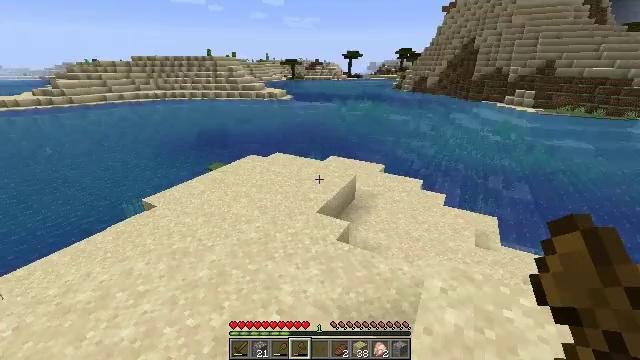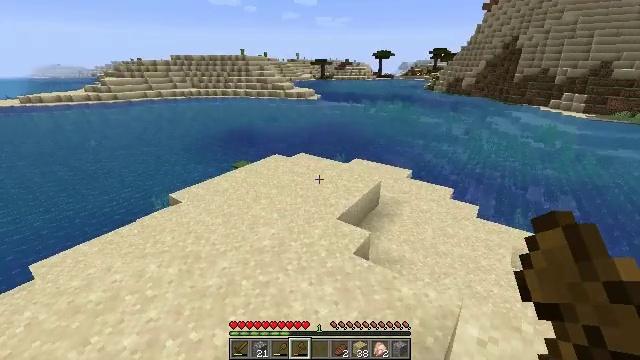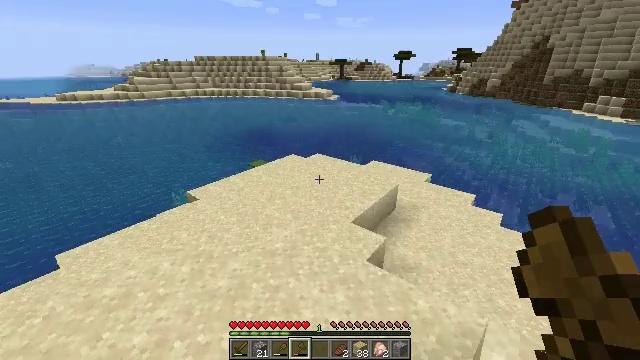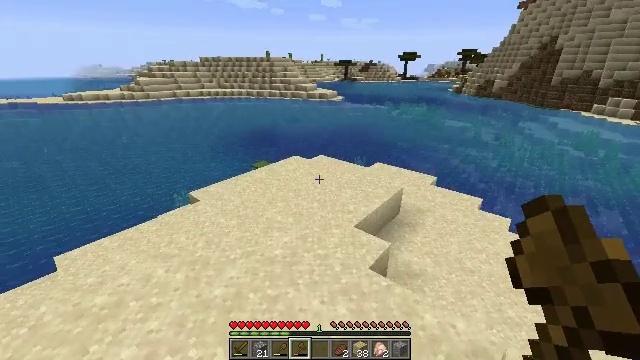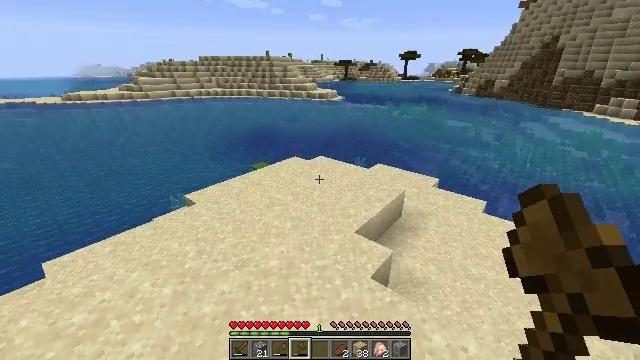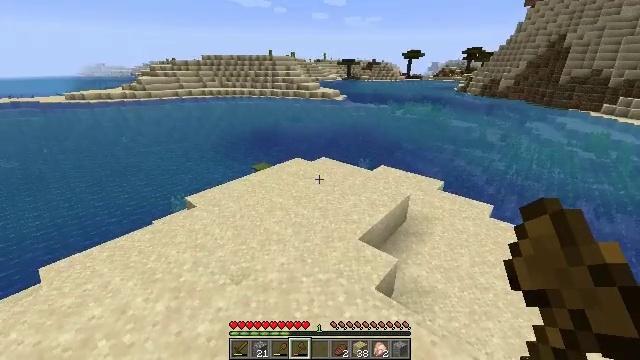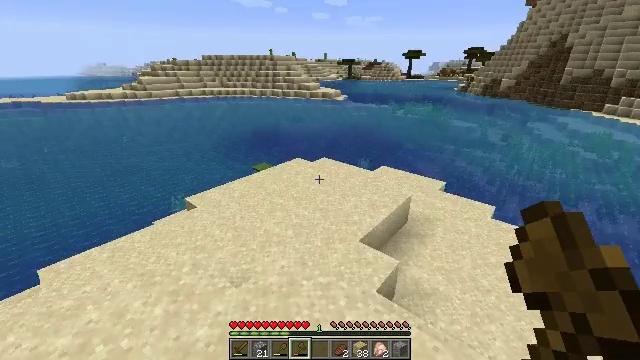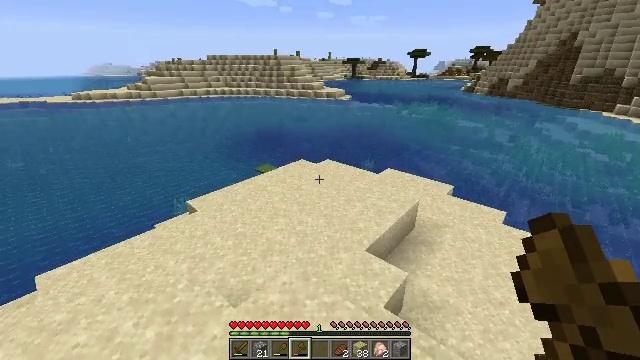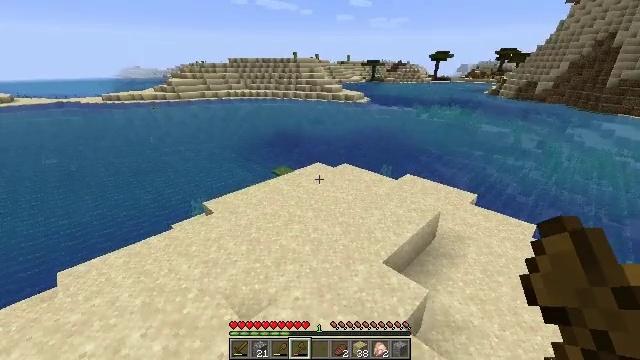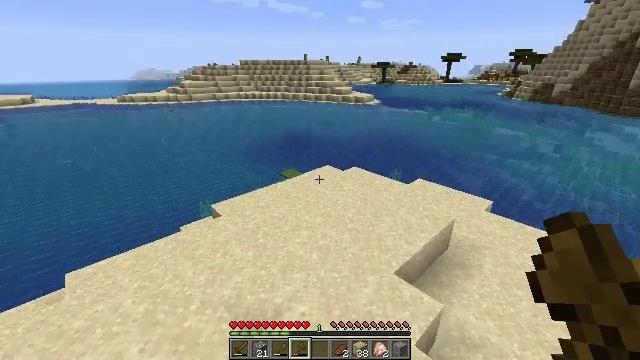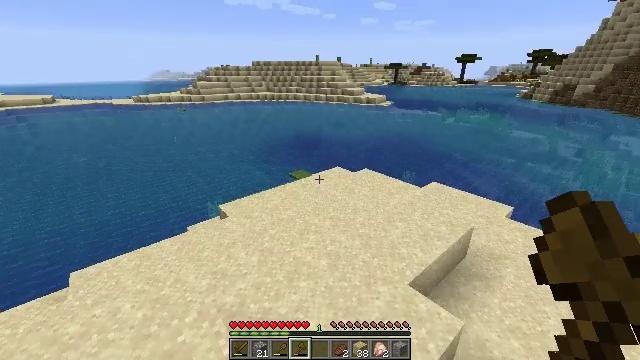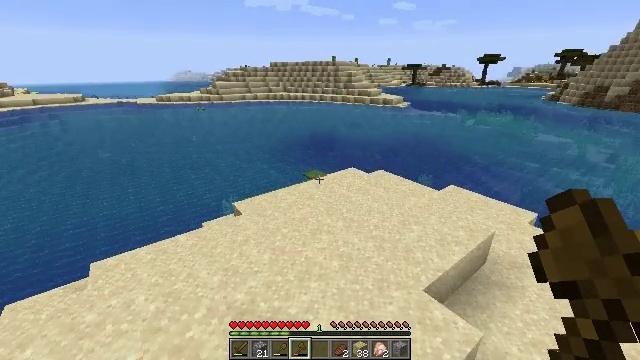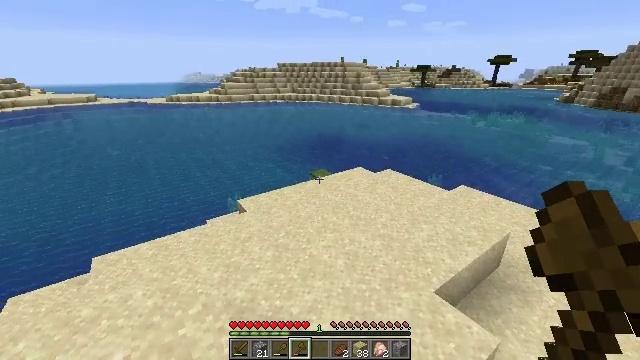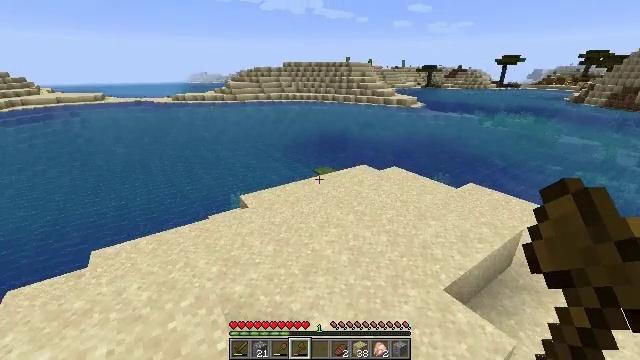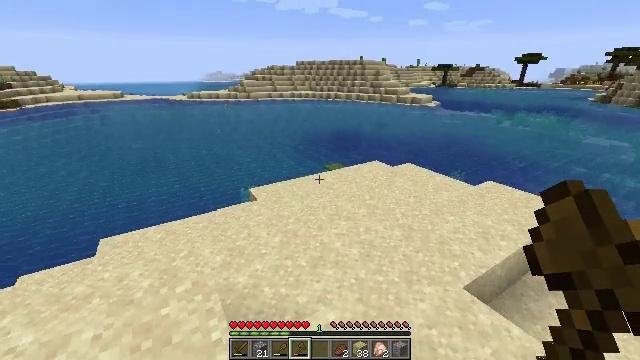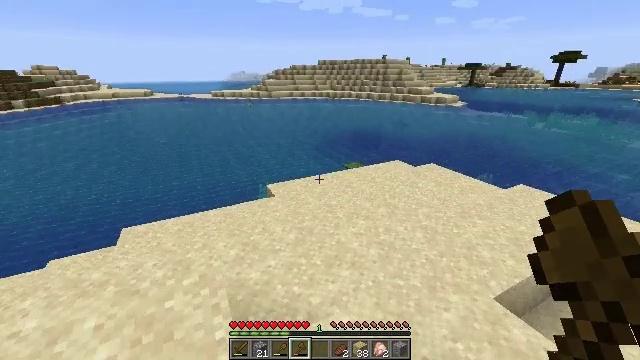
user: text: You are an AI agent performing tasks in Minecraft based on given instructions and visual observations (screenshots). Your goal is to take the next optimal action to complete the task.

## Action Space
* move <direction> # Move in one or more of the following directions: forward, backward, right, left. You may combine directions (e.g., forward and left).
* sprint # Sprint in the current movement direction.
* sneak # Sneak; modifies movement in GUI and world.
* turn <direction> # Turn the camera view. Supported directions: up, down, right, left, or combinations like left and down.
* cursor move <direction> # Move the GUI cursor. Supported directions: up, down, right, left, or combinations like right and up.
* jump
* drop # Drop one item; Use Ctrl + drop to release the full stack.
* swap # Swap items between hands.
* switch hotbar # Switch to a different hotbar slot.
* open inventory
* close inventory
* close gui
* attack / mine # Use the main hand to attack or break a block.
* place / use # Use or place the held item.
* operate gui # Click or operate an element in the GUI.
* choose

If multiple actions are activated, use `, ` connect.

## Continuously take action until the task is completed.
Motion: motion action
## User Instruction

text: Clear birch leaves to get saplings.
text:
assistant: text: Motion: move forward, turn left
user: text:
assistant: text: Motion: move forward, turn left
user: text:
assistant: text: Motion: move forward
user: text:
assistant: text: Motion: move forward
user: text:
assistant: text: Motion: move forward
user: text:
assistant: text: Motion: move forward
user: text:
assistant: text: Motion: move forward
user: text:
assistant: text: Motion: move forward, turn left
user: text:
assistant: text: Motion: move forward, turn left
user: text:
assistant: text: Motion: move forward, turn left
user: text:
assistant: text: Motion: move forward, turn left
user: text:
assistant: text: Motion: move forward, turn left
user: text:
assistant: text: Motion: move forward, turn left
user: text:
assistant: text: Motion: move forward, turn left
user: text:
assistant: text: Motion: move forward, turn left
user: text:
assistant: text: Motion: move forward, turn left
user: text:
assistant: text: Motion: move forward, turn left
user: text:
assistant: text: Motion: move forward, turn left
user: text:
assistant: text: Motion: move forward, turn left
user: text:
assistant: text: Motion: turn left
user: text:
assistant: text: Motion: turn left
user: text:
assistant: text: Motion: turn left
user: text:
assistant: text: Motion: turn left and up
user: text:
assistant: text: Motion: turn left and up
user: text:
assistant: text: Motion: turn left and up
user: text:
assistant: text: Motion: turn left and up
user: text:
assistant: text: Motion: turn left and up
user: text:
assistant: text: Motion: turn left and up
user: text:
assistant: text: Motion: turn left
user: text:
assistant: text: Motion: turn left